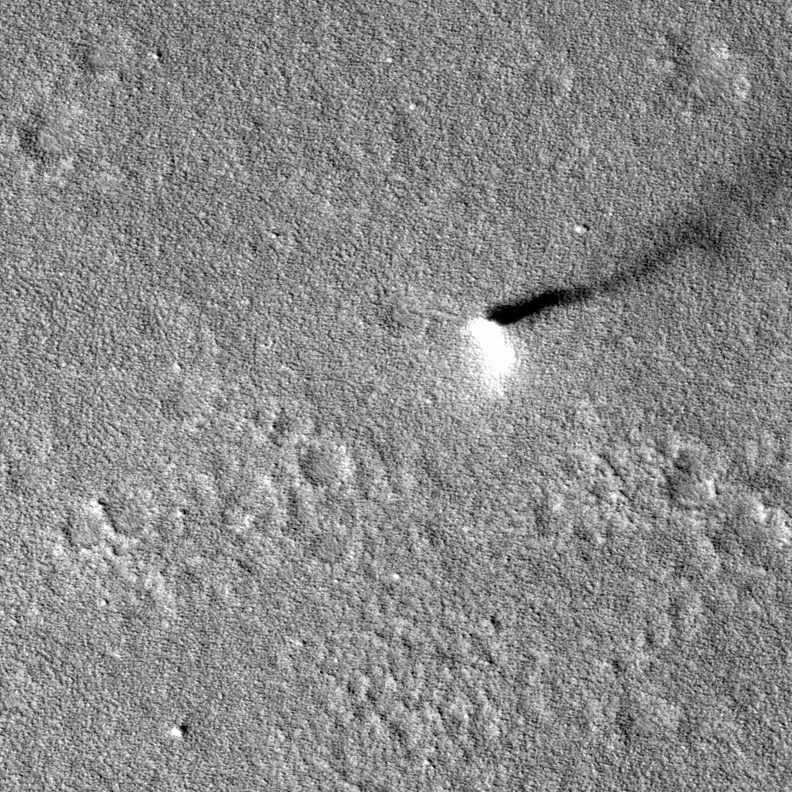
Label: dustdevil